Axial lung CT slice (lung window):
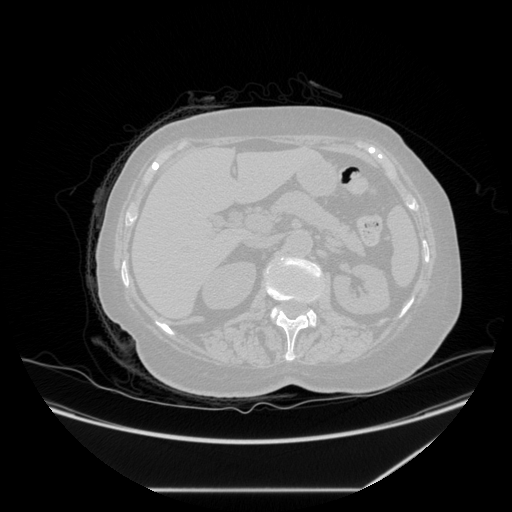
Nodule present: no